Breast ultrasound image
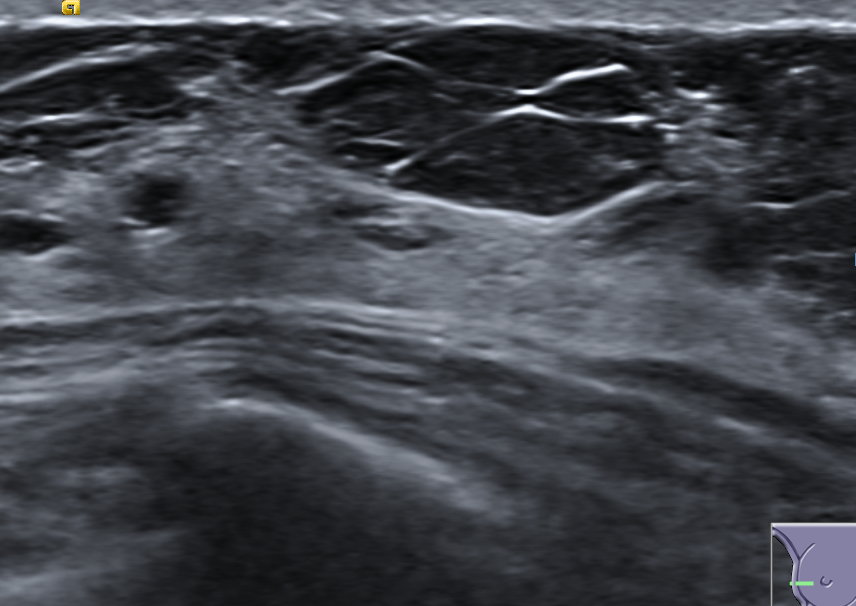
Diagnosis: benign